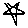
Label: star